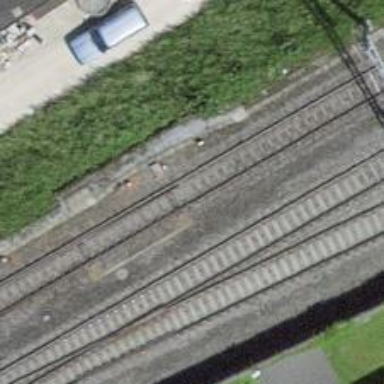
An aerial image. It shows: Single railway track with electrification through contact line.